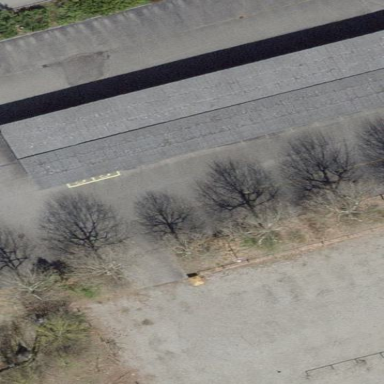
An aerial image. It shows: View of roof of building.